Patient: sex F, age 59
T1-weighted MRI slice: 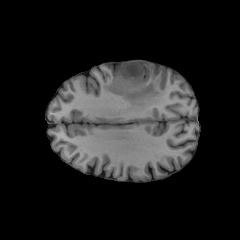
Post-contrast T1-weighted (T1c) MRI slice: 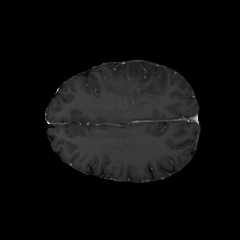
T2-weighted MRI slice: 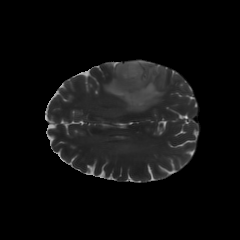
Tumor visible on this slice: yes
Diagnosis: Astrocytoma, IDH-mutant
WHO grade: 3